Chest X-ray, AP view. Patient: 50 years old, sex M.
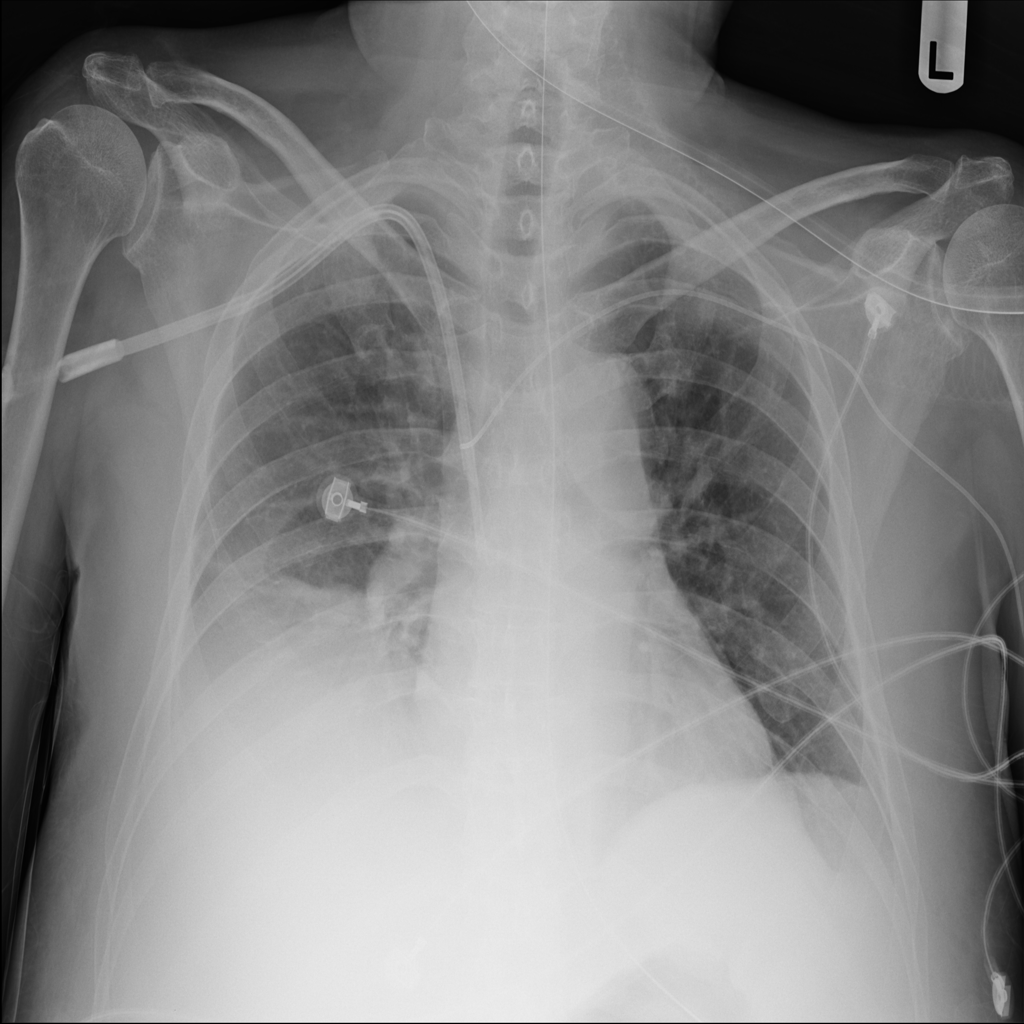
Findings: Atelectasis